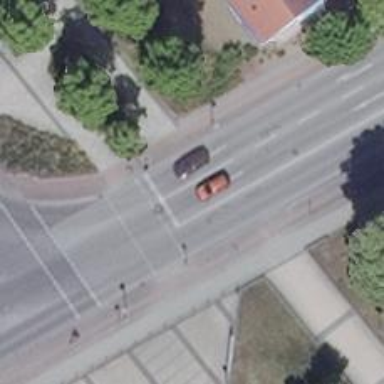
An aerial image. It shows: Road with traffic signals for signaling.